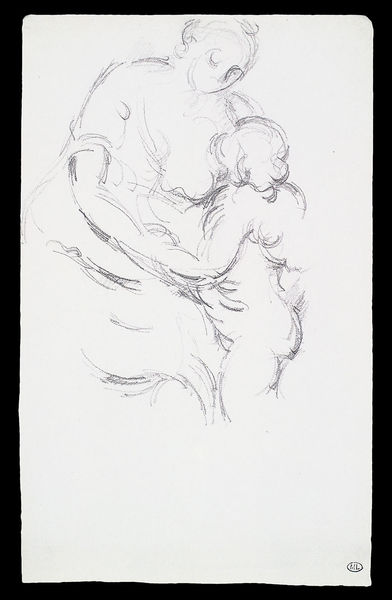
Titel: Studie nach Pigalle: Liebe und Freundschaft
Künstler: Paul Cézanne
Institution: Paris, Musée du Louvre, Cabinet des Dessins
Schlagwörter: brust, frau, grau, skizze, zeichnung, trinken, arm, arme, halten, ärmel, haare, familie, kind, mutter, locken, rund, brüste, umarmung, studie, baby, umriss, stillen, jungfrau, kreise, bleistift, entwurf, bleistiftzeichnung, christus, jesus, jesus christus, müde, ansehen, unfertig, maria, madonna, mutter gottes, rundungen, säugling, erlöser, ungenau, gottesmutter, säugen, messias, caritas, gottessohn, sohn gottes, unsere liebe frau, heilige maria, christkind, beziehung, beistift, rasch, madonna mit dem kind, po, ml, karitas, christkönig, heilland, erretter, jesus von nazaret, gottesgebärerin, maria von nazaret, söugen, ohne detail